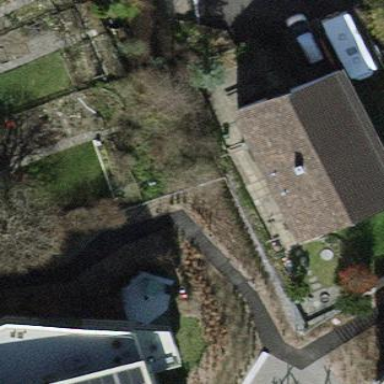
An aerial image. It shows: House with tiled roof.